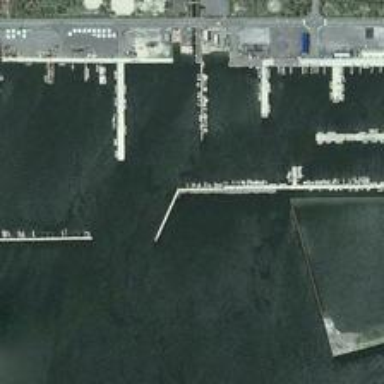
Some boats are in a large port near a road .